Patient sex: F
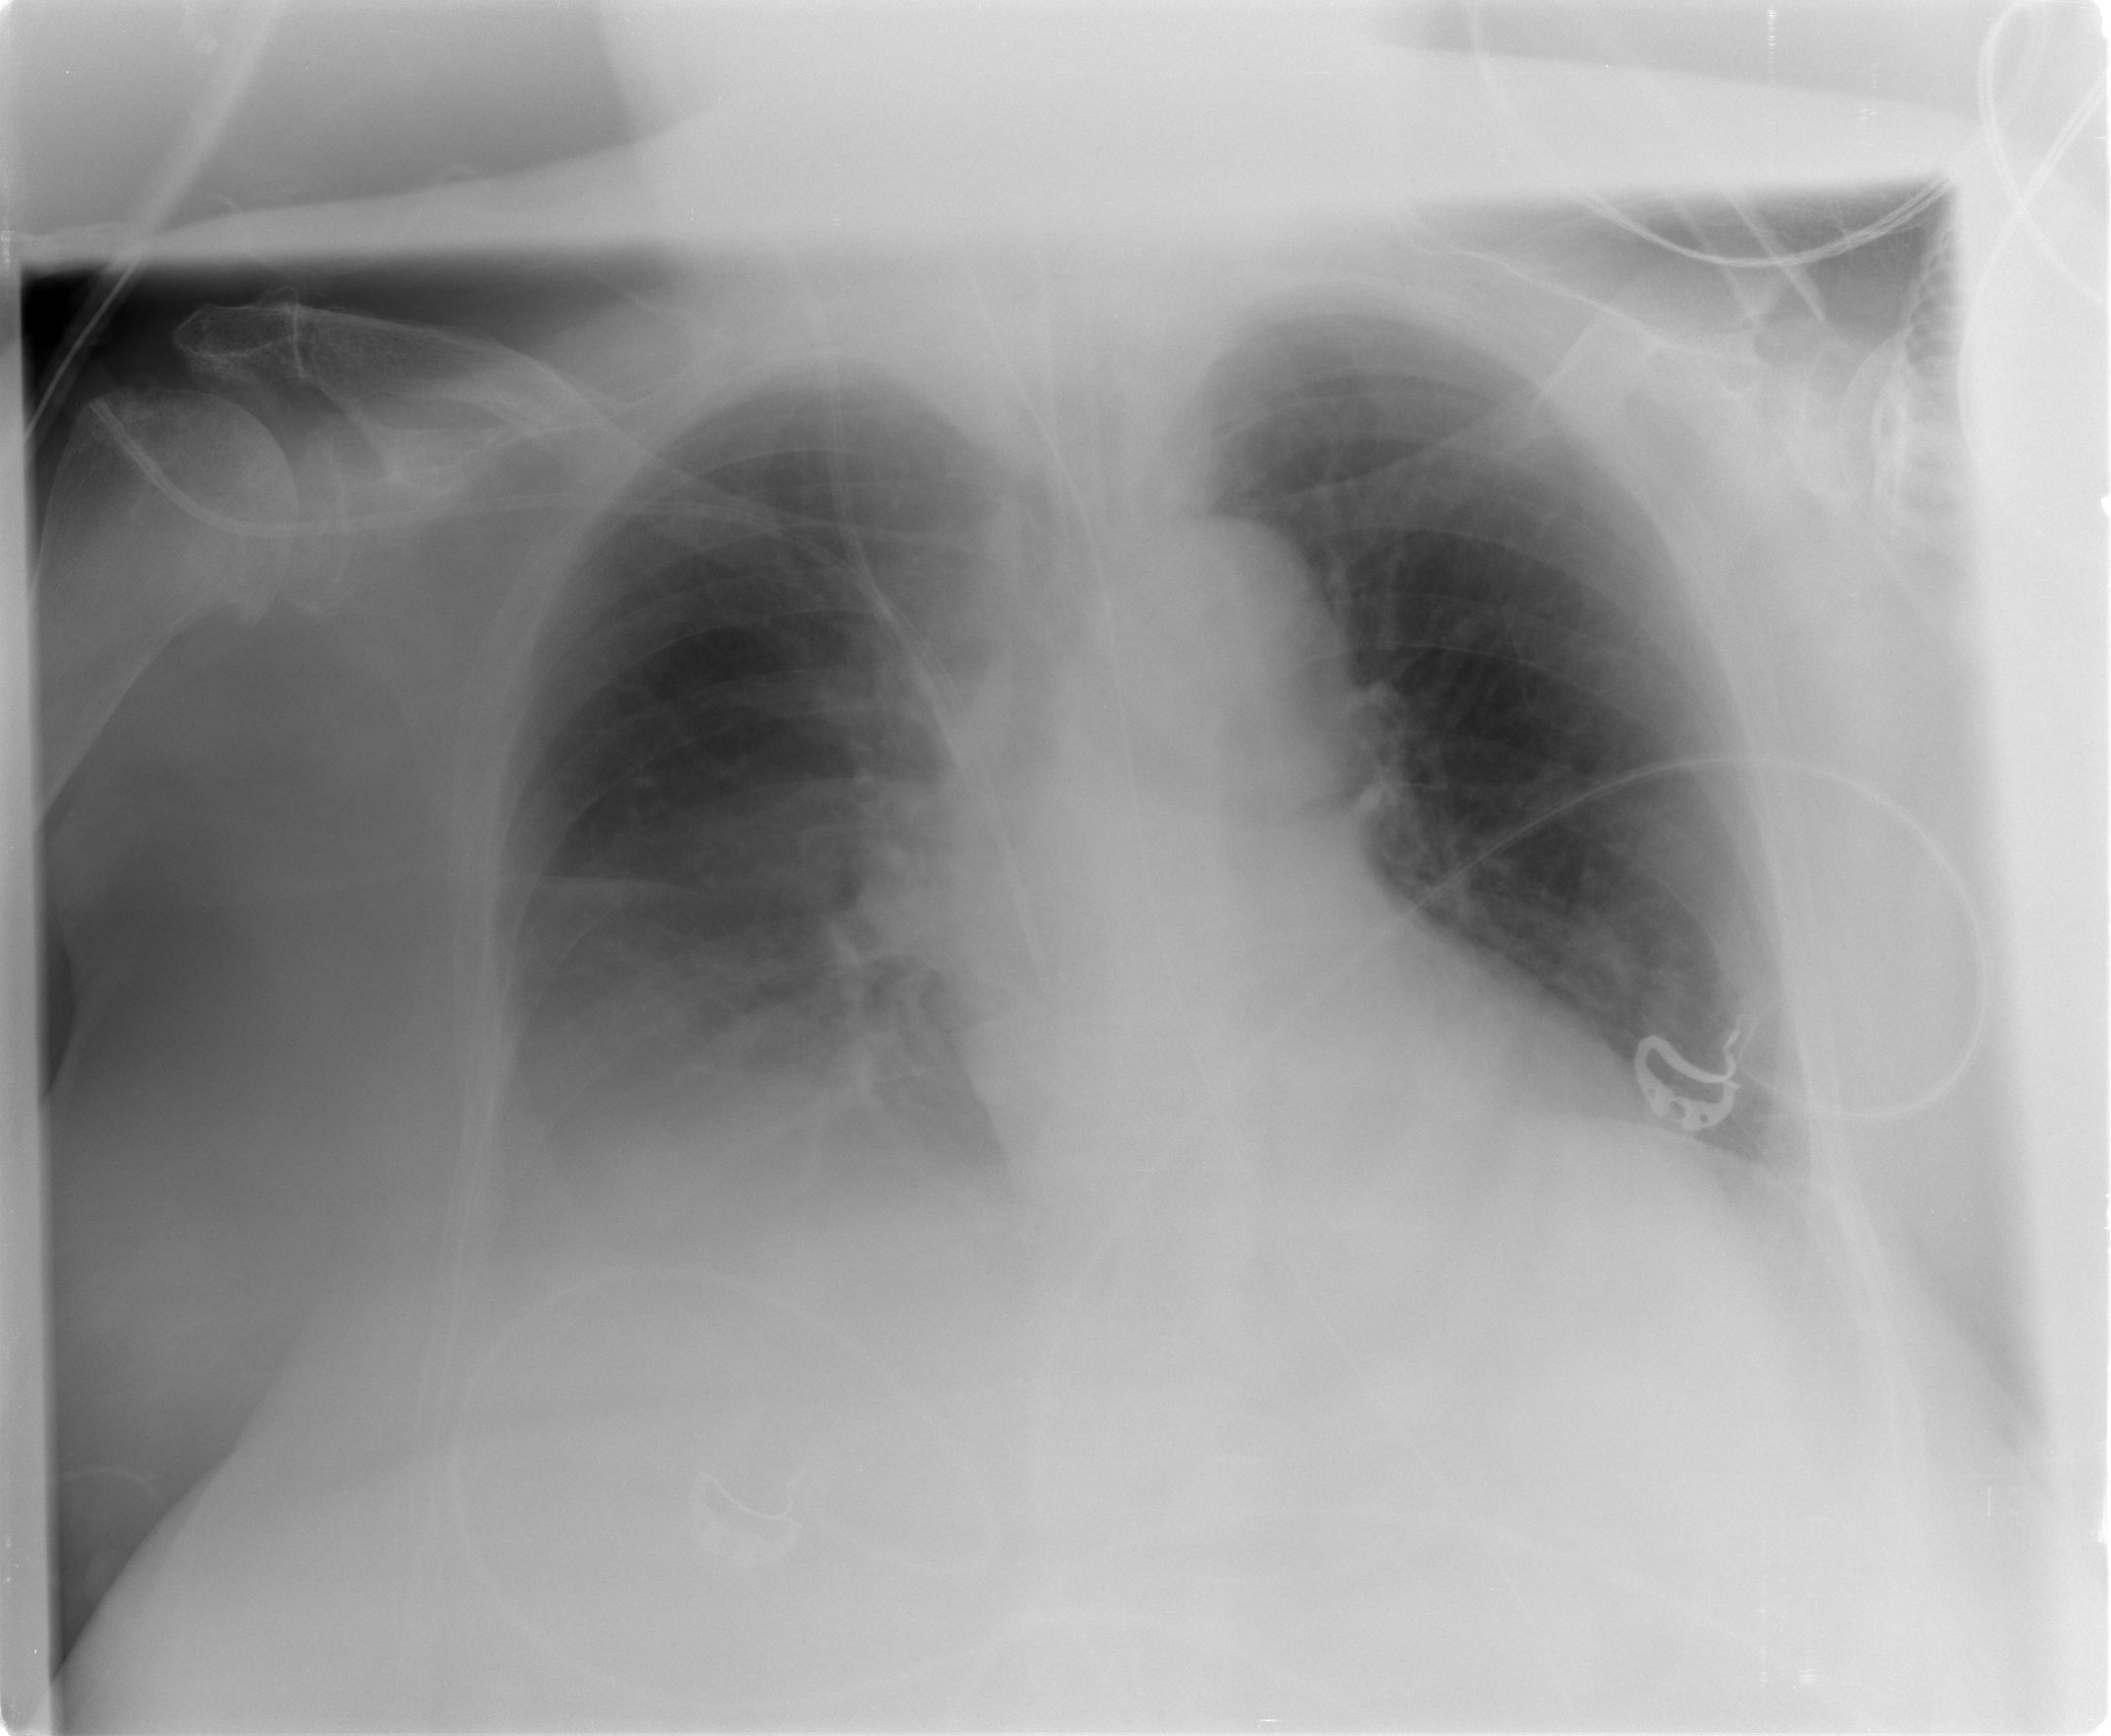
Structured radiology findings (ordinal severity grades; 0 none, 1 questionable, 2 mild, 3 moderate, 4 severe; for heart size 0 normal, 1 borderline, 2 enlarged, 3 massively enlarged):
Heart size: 0
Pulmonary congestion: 0
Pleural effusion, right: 2
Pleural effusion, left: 0
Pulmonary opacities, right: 0
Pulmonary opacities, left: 0
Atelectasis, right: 2
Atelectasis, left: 0